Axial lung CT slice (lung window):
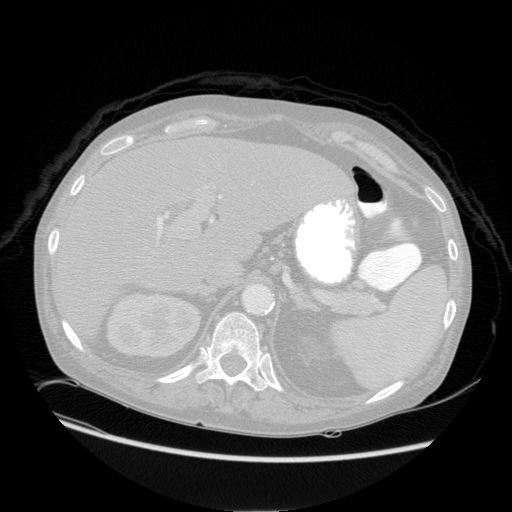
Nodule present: no